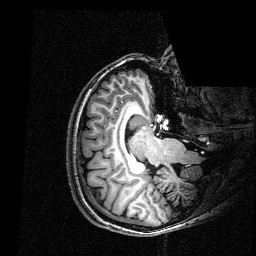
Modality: T1w
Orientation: axial
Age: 19
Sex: female